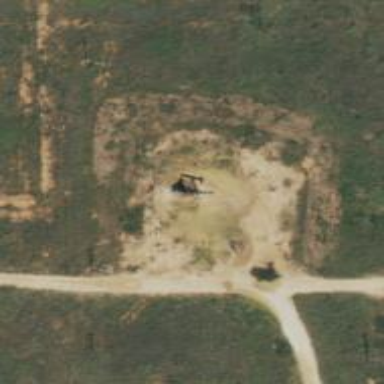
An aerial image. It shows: Petroleum well.